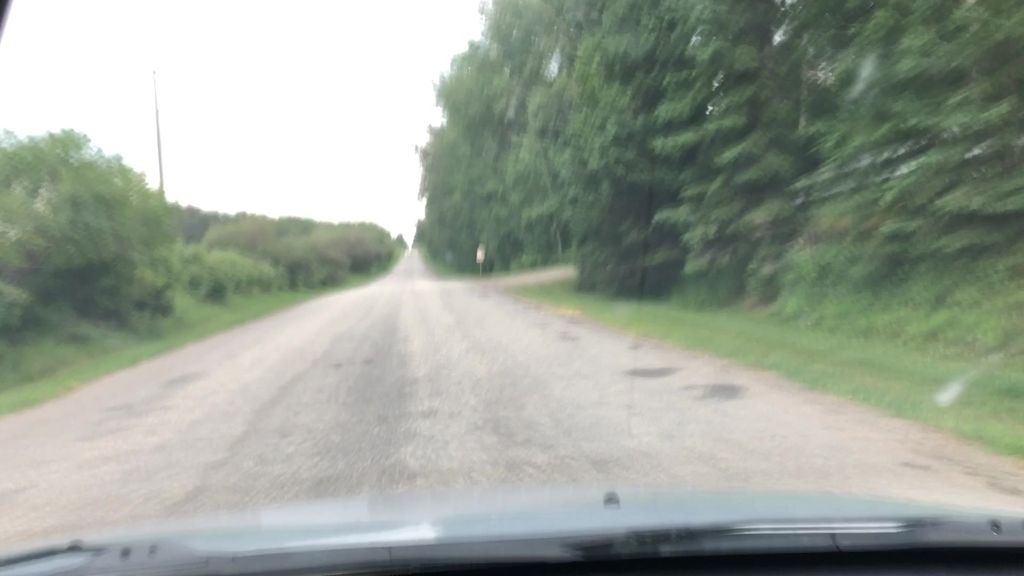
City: edmonton